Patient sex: F
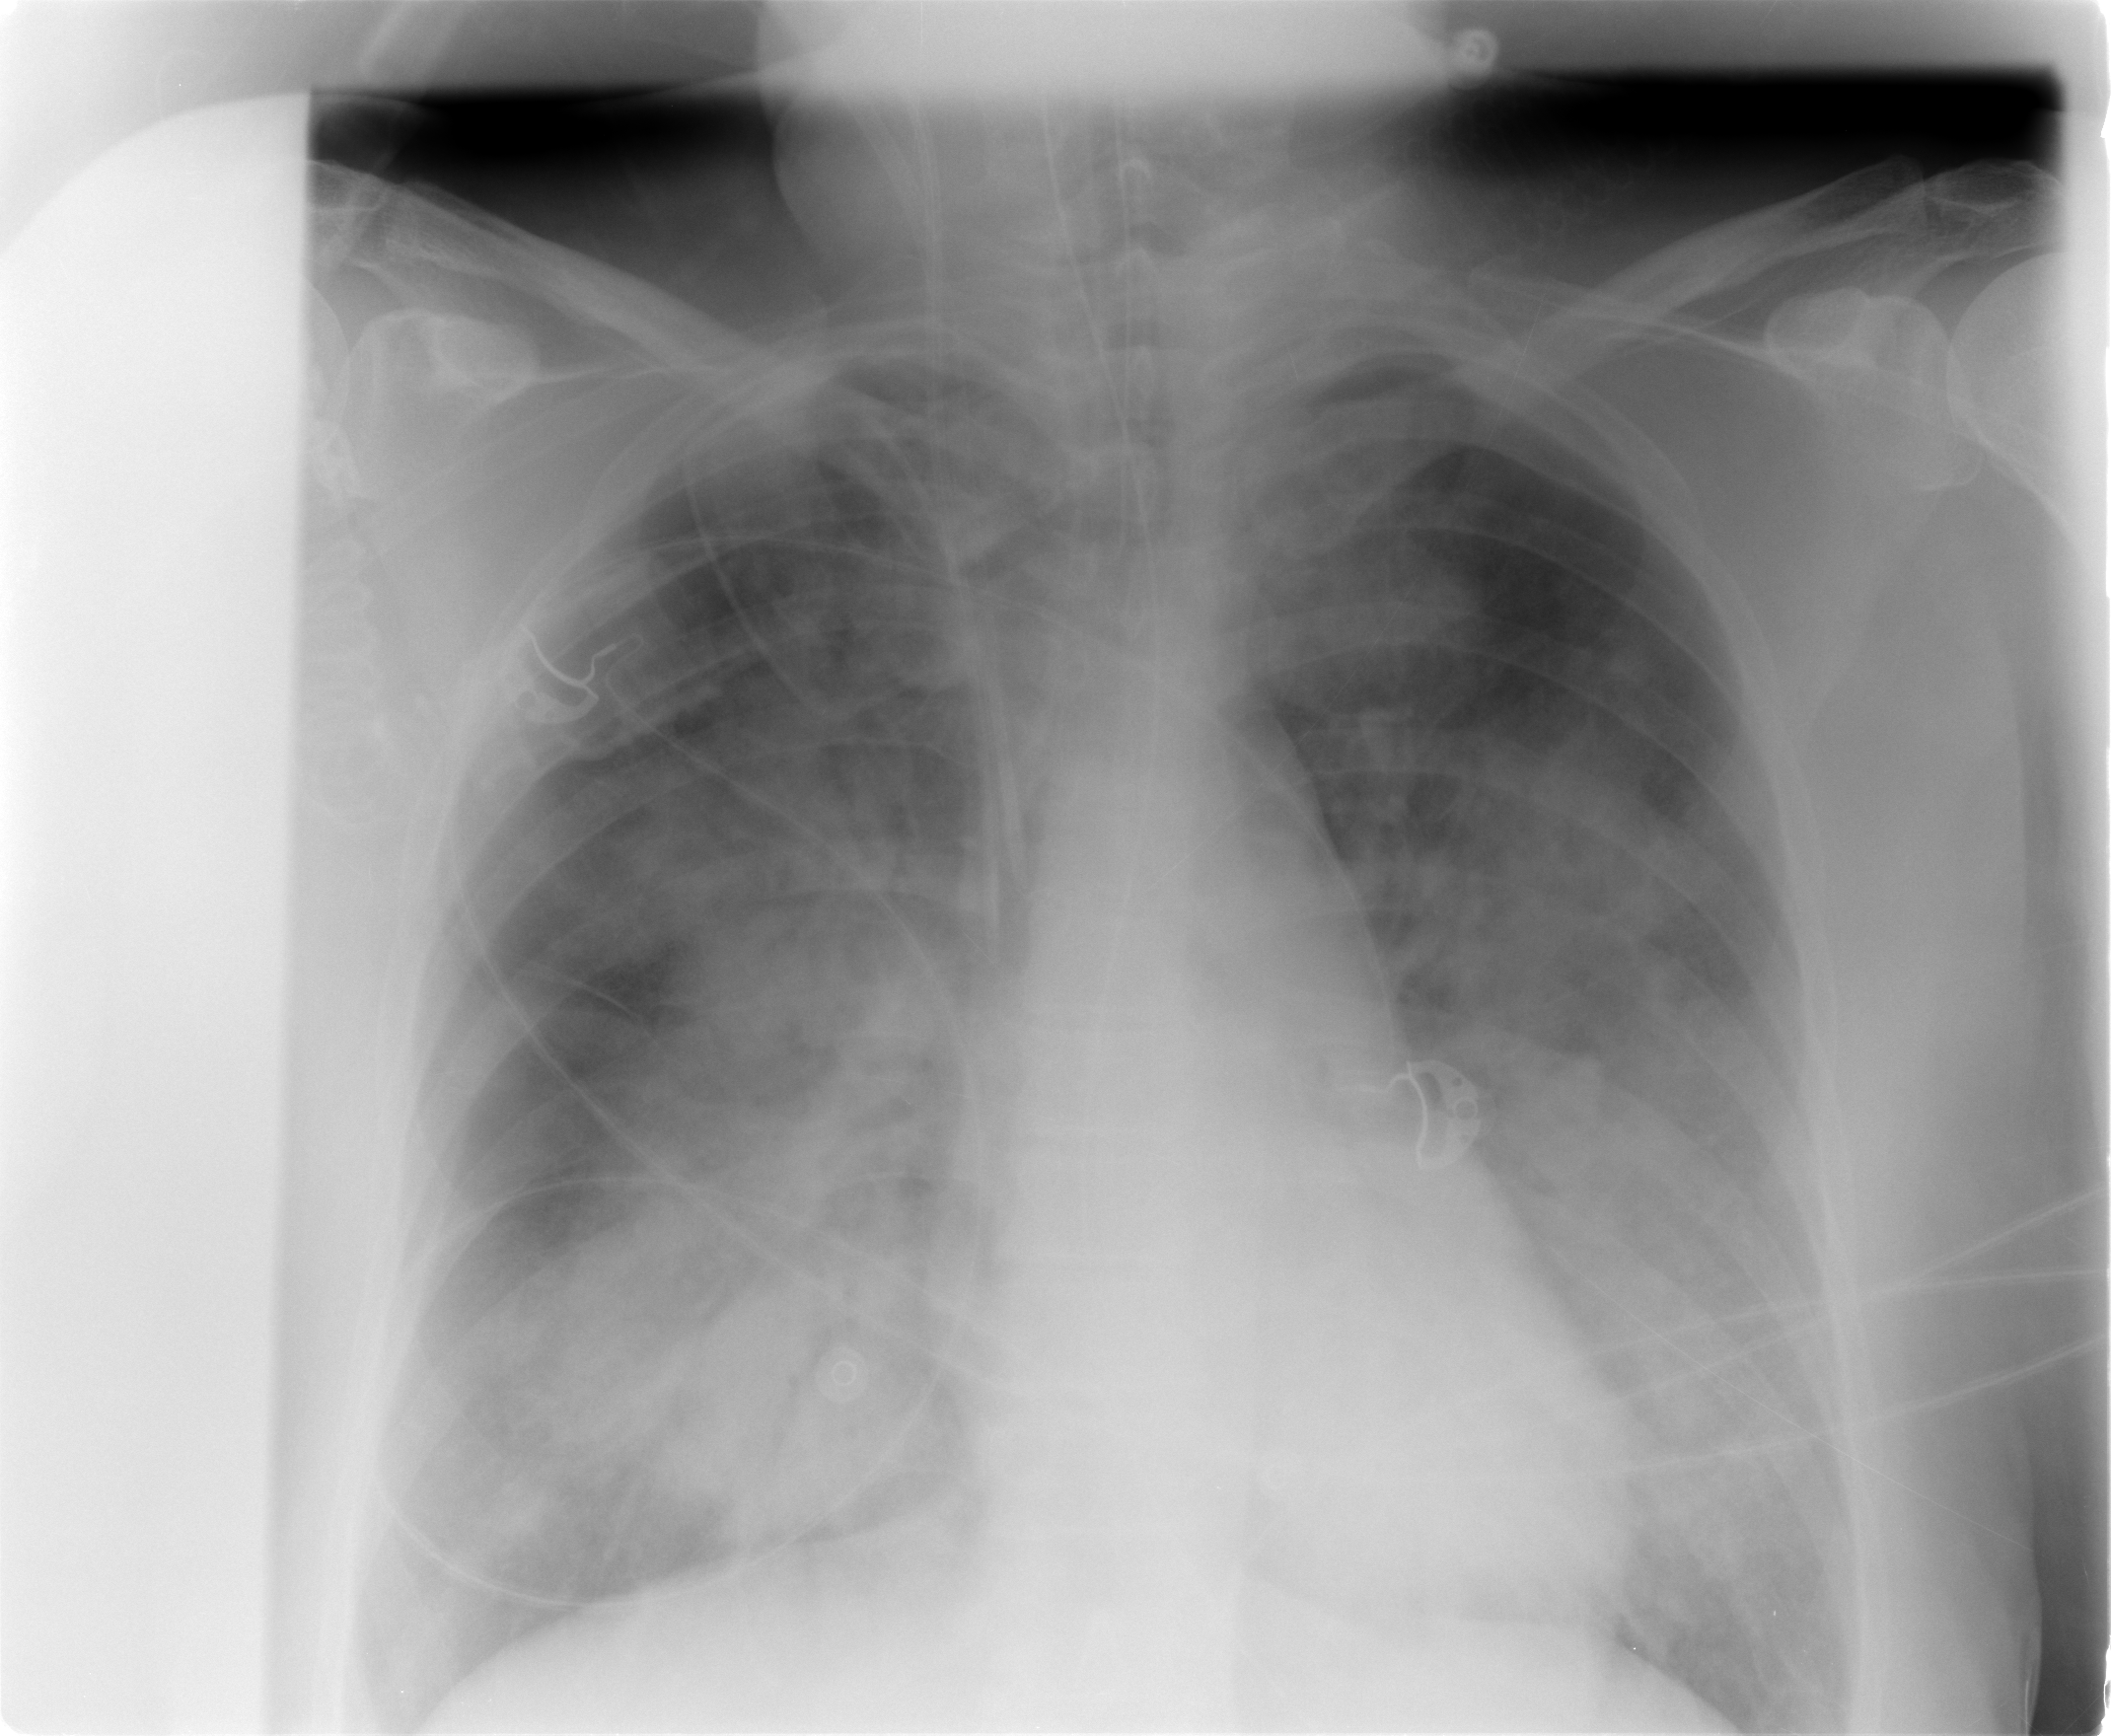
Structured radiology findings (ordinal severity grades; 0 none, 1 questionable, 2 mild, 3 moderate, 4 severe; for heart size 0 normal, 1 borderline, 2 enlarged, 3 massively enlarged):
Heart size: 0
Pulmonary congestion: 0
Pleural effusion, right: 0
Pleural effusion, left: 0
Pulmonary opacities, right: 4
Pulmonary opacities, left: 4
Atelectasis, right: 3
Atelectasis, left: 3